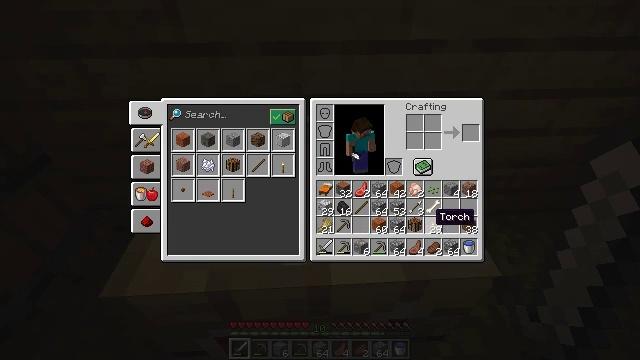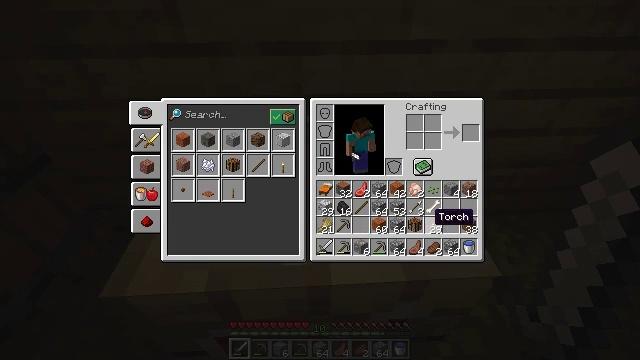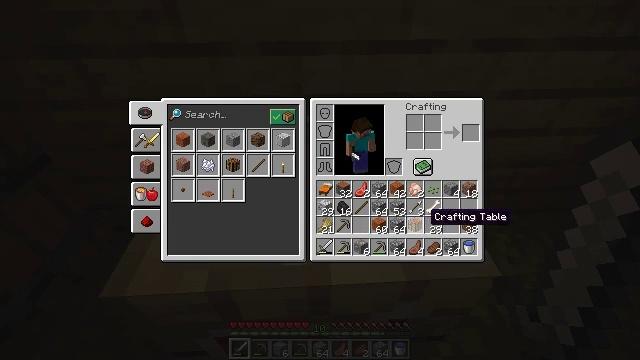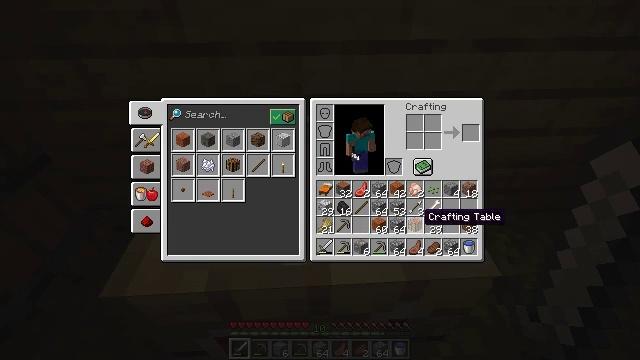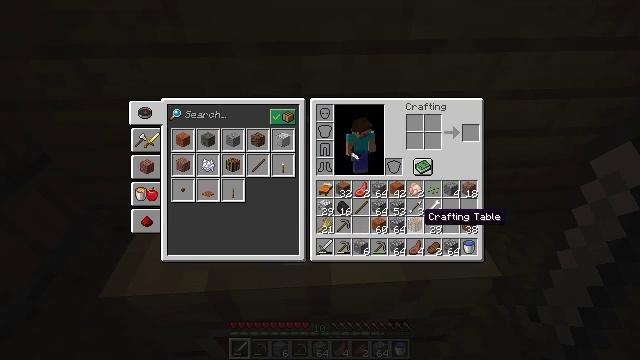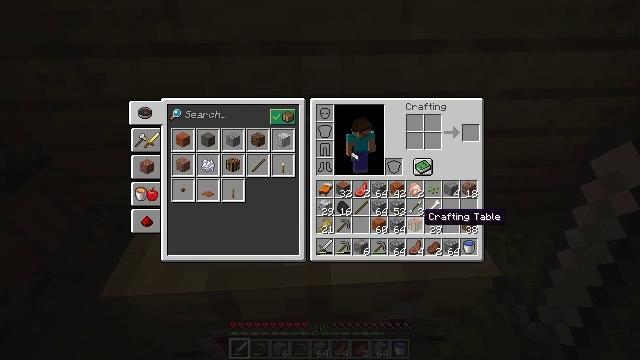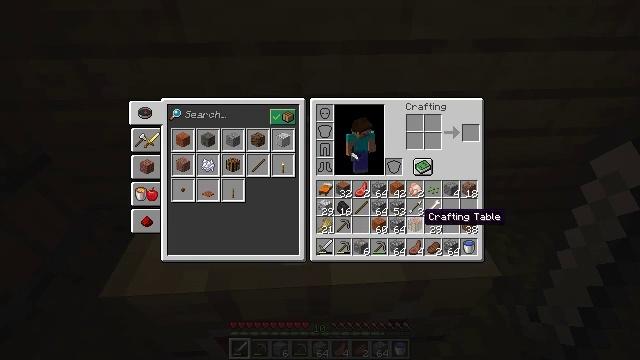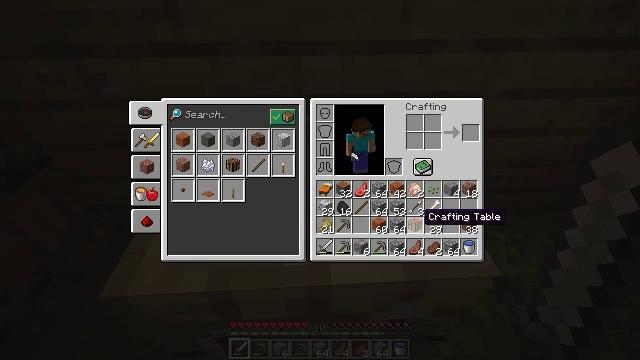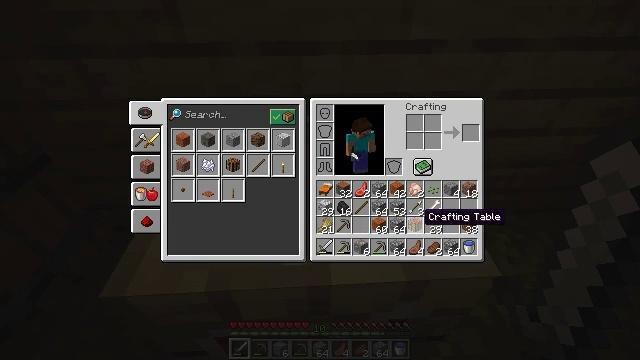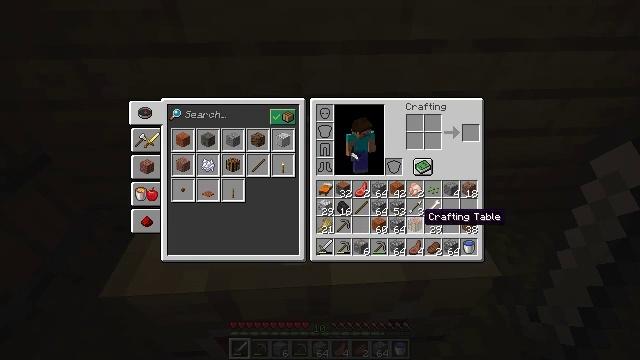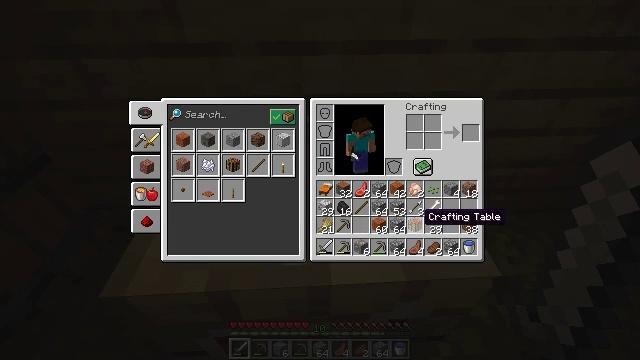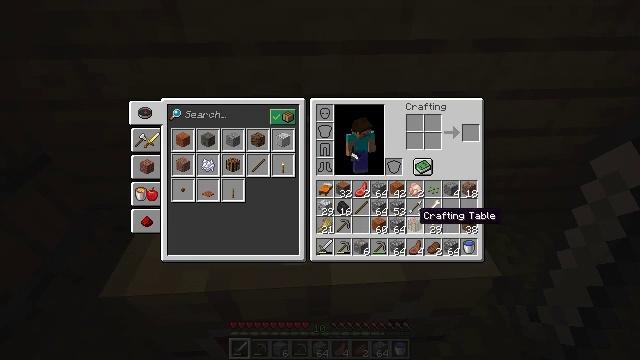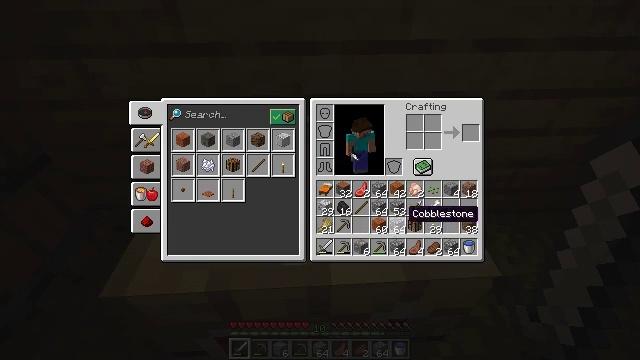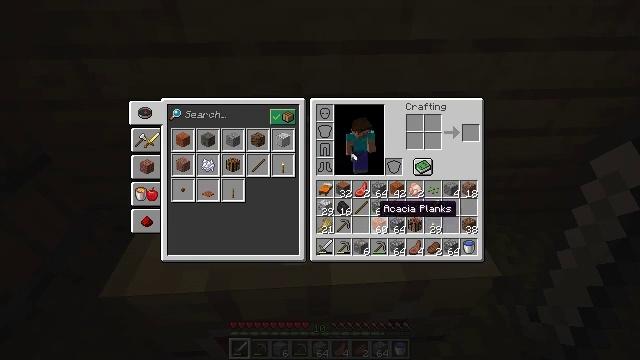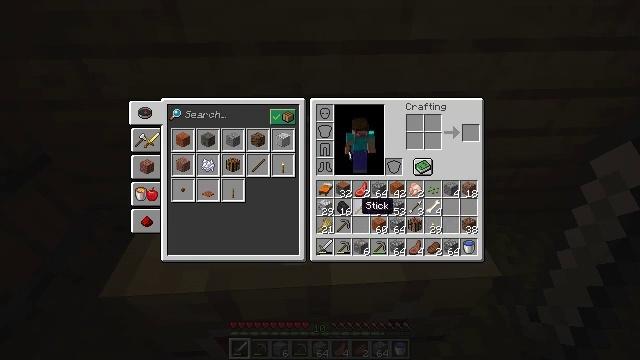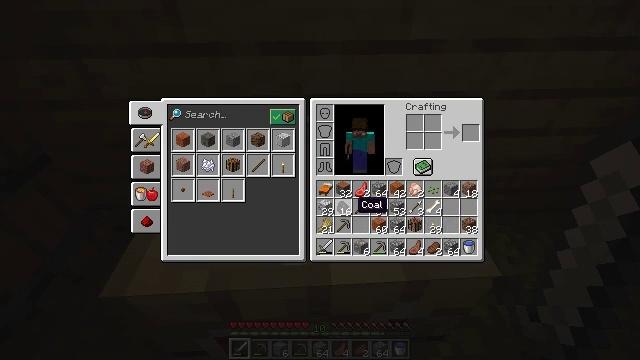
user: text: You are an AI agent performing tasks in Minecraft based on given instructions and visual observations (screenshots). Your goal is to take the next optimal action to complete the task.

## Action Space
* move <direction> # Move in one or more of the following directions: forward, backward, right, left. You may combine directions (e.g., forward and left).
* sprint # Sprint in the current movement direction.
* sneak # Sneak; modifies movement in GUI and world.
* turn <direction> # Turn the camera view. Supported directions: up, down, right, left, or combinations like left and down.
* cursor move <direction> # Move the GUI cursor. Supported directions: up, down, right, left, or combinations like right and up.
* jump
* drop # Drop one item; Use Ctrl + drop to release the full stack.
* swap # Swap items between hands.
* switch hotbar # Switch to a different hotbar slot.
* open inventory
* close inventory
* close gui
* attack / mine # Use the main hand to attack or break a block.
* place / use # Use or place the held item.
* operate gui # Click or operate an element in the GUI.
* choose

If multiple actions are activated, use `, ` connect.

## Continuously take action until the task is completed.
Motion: motion action
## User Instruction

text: Left click on the fletching table to mine it.
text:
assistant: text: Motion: no_op
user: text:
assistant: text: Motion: no_op
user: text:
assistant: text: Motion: no_op
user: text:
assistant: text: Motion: no_op
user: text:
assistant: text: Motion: no_op
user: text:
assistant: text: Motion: no_op
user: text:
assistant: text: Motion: no_op
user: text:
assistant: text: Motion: no_op
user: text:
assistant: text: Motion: no_op
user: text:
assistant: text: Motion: no_op
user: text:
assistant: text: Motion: no_op
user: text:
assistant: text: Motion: cursor move left
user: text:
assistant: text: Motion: cursor move left
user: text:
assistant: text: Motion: cursor move left
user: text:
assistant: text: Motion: no_op
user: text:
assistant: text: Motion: no_op
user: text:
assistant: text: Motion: no_op
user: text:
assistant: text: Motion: no_op
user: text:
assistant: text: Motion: no_op
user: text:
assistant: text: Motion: no_op
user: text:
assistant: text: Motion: no_op
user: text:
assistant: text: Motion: no_op
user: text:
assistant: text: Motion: no_op
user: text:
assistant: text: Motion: no_op
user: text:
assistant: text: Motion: no_op
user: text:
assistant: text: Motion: no_op
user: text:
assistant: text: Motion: no_op
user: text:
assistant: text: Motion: no_op
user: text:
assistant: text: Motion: close inventory
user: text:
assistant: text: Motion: close inventory